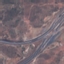
Label: Highway